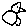
Label: bird